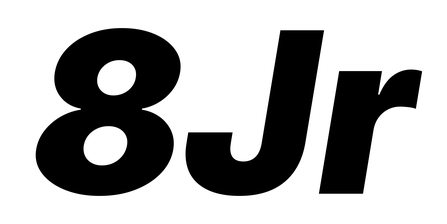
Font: Inter-Italic_Black_Italic